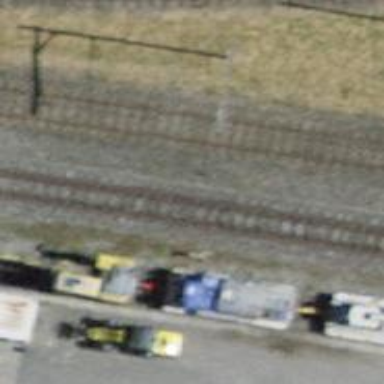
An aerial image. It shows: Narrow-gauge railway with one track passing through yard.